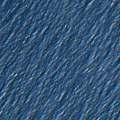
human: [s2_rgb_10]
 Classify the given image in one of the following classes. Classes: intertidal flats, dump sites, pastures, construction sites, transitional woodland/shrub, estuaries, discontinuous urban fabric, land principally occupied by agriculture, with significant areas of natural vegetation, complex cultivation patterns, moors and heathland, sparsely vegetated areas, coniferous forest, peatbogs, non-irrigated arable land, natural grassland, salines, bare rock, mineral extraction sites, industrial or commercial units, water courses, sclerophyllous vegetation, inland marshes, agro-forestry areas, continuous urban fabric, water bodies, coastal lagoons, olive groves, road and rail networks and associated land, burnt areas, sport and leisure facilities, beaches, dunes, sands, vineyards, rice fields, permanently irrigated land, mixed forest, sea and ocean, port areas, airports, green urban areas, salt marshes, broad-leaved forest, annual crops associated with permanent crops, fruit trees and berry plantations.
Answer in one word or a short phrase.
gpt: sea and ocean